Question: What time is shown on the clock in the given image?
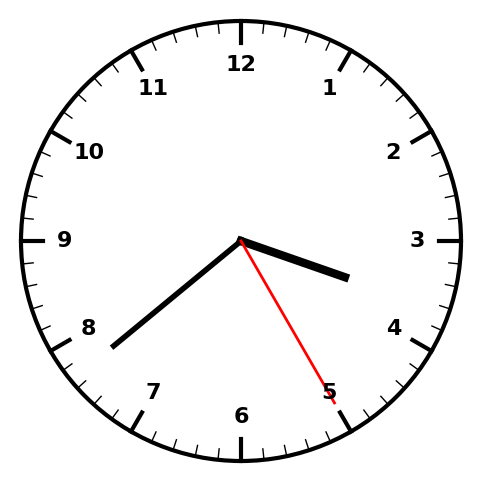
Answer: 03:38:25